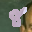
Label: 8